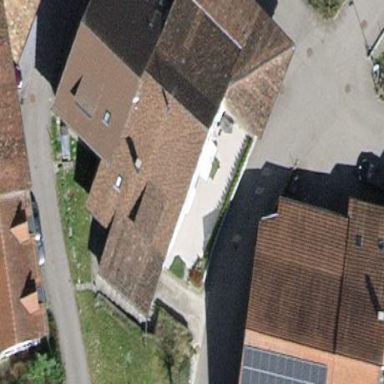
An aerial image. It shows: Building with tiled roof.